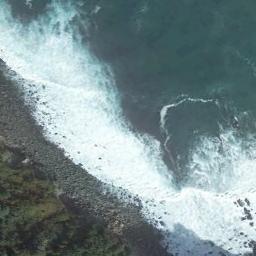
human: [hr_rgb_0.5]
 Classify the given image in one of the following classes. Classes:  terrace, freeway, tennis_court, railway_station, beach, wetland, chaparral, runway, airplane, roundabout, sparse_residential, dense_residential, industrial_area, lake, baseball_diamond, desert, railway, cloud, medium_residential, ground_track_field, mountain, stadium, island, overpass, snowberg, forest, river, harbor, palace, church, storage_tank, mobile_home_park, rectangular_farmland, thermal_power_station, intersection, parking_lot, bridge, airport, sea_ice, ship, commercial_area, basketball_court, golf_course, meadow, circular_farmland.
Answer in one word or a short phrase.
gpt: beach